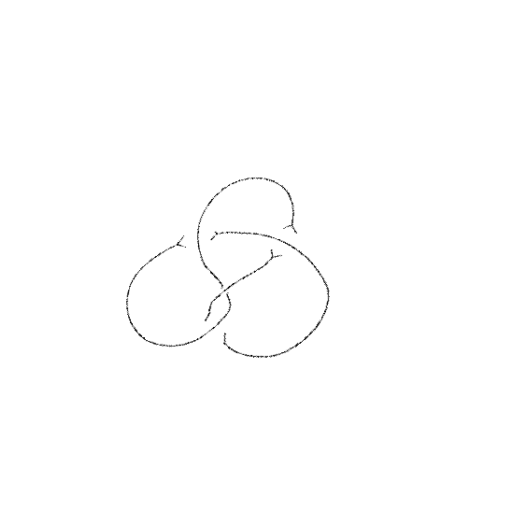
Crossing number: 4